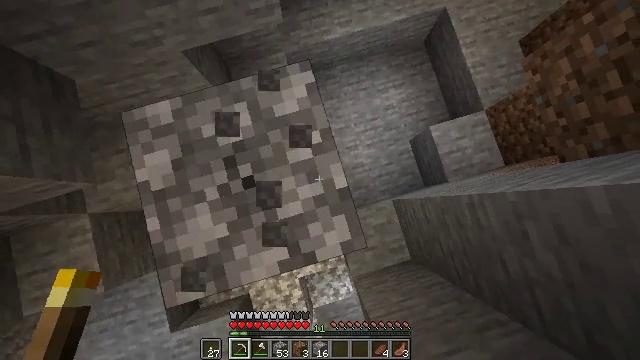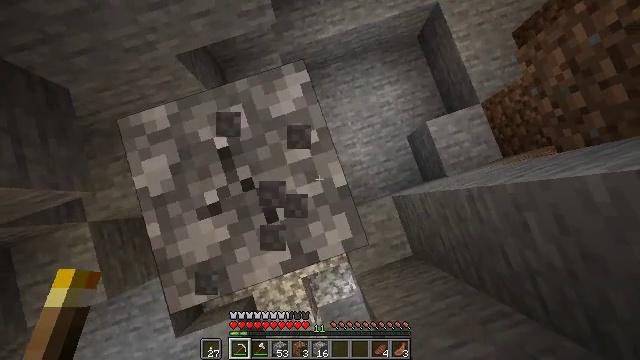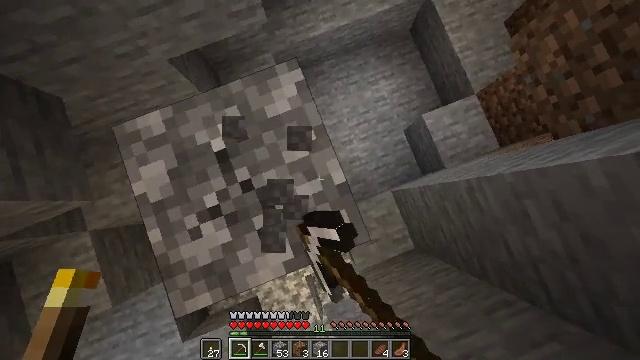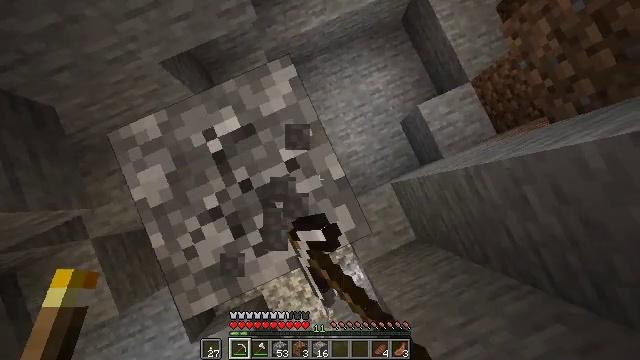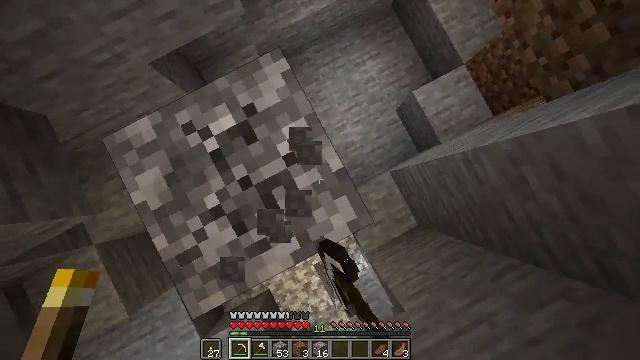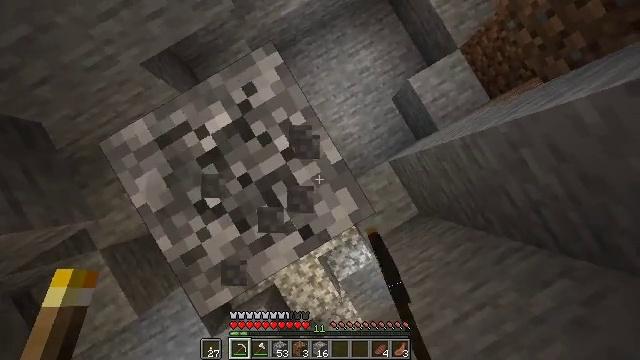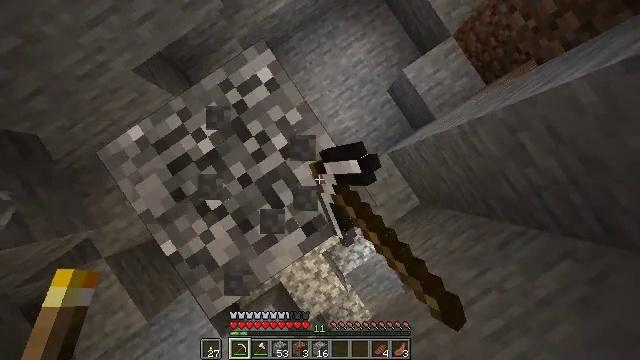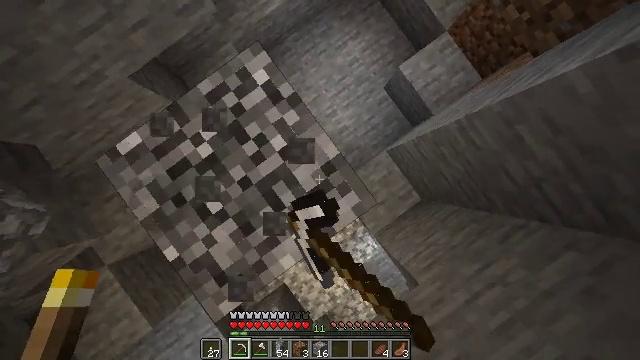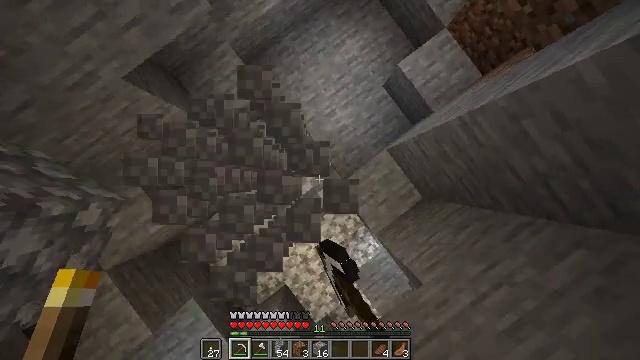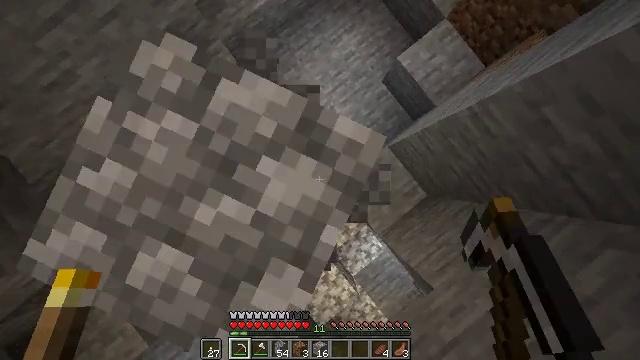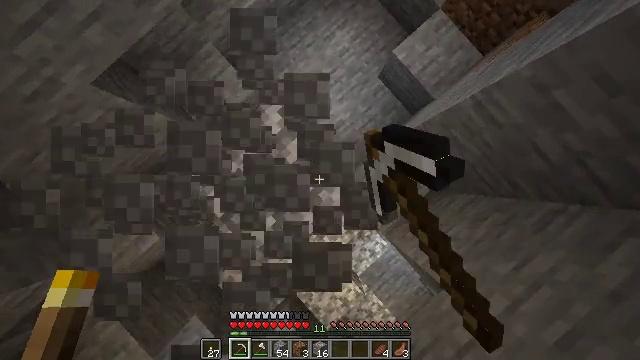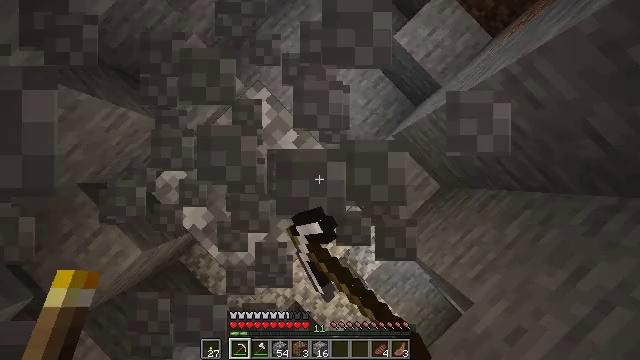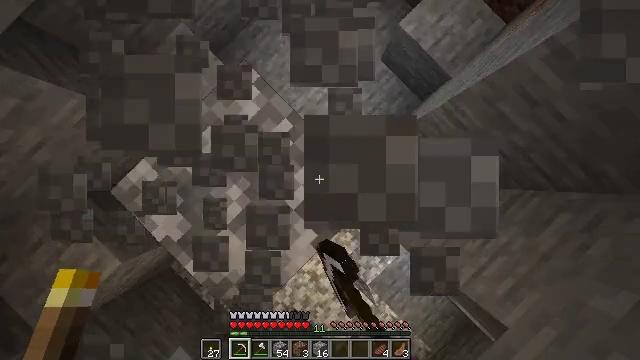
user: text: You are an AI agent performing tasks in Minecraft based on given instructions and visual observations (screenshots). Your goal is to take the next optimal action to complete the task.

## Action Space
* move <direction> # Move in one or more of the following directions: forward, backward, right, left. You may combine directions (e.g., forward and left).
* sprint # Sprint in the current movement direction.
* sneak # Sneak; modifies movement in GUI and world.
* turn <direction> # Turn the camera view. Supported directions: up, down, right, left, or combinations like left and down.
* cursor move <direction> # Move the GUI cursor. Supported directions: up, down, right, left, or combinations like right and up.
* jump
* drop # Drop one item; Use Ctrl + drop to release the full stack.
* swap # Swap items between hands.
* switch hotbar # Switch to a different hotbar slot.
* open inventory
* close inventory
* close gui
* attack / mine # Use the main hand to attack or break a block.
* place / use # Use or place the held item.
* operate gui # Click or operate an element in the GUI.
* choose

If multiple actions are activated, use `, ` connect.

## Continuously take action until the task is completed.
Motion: motion action
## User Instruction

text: Mine cobblestone to craft tools and furnaces.
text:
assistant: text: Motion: sneak, turn right, attack / mine
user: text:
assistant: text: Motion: sneak, turn right, attack / mine
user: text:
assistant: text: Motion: sneak, turn right, attack / mine
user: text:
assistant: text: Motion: sneak, turn right and down, attack / mine
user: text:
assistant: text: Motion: sneak, turn right and down, attack / mine
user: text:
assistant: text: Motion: sneak, turn right and down, attack / mine
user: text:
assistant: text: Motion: sneak, turn right, attack / mine
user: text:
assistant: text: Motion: sneak, attack / mine
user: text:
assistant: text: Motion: sneak, turn right, attack / mine
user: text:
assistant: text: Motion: sneak, turn right, attack / mine
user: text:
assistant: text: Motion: sneak, turn right, attack / mine
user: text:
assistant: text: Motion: sneak, attack / mine
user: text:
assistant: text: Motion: sneak, attack / mine